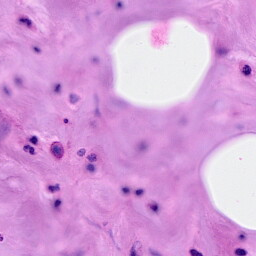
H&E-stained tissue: Breast